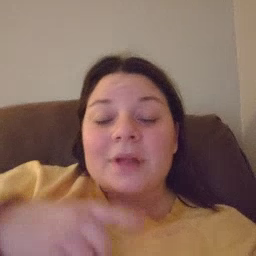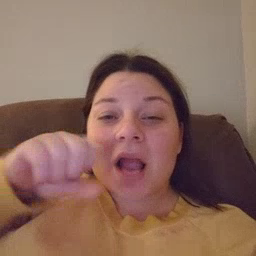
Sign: carrot